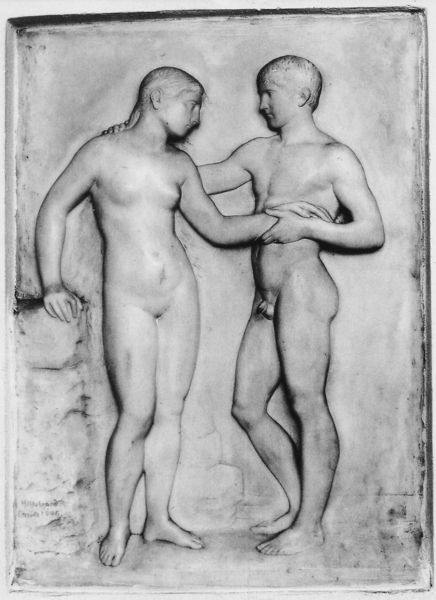
Titel: Liebespaar
Künstler: Adolf von Hildebrand
Institution: Privatbesitz
Schlagwörter: akt, kopf, mann, nackt, finger, frau, marmor, nase, profil, wand, stein, hände, paar, schulter, beine, relief, umarmung, mauer, nabel, bauch, bildhauerei, plastik, knie, zehen, fotografie, nacktheit, antike, fliese, griechisch, berührung, hoden, skulpture, po